Question: I am searching particular topic's comment. Topic :- TCS
'''
package com.video.youtube;
import java.net.URL;
import com.google.gdata.client.youtube.YouTubeQuery;
public class Y_Ex {
YouTubeQuery query = new YouTubeQuery(new URL("http://gdata.youtube.com/feeds/api/videos"));
query.setOrderBy(YouTubeQuery.OrderBy.VIEW_COUNT);
query.setFullTextQuery("TCS");
query.setSafeSearch(YouTubeQuery.SafeSearch.NONE);
VideoFeed videoFeed = service.query(query, VideoFeed.class);
printVideoFeed(videoFeed, true);
}
'''
gdata-client-1.0.jar
gdata-youtube-2.0.jar
gdata-media-1.0.jar
gdata-cor-1.0.jar
Return type for method is missing
Service cannot be resolved...

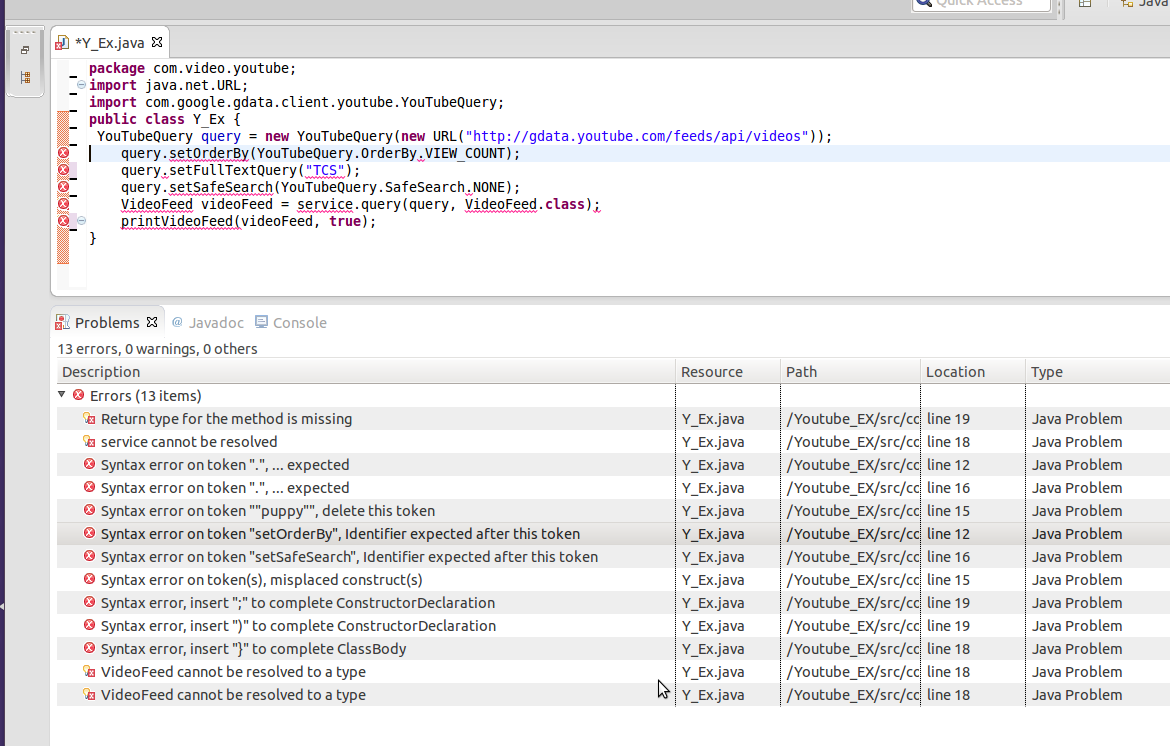
Answer: This piece of code:
'''
YouTubeQuery query = new YouTubeQuery(new
URL("http://gdata.youtube.com/feeds/api/videos"));
query.setOrderBy(YouTubeQuery.OrderBy.VIEW_COUNT);
query.setFullTextQuery("TCS");
query.setSafeSearch(YouTubeQuery.SafeSearch.NONE);
VideoFeed videoFeed = service.query(query, VideoFeed.class);
printVideoFeed(videoFeed, true);
'''
should be inside a method rather than being immediately inside the class.
As pointed out by stepanian there are other programmatic errors in your code, for example:
1. The object service is being used but never instantiated.
2. The method printVideoFeed isn't defined by your class yet getting invoked.